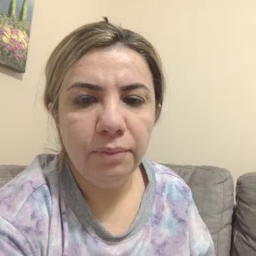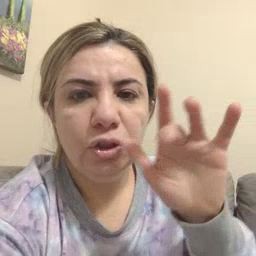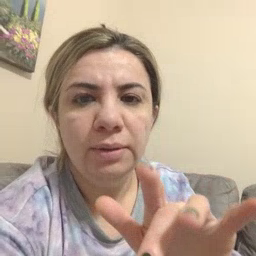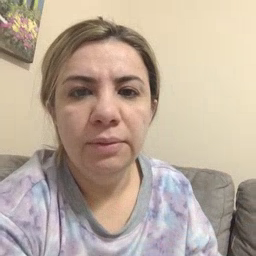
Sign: touch